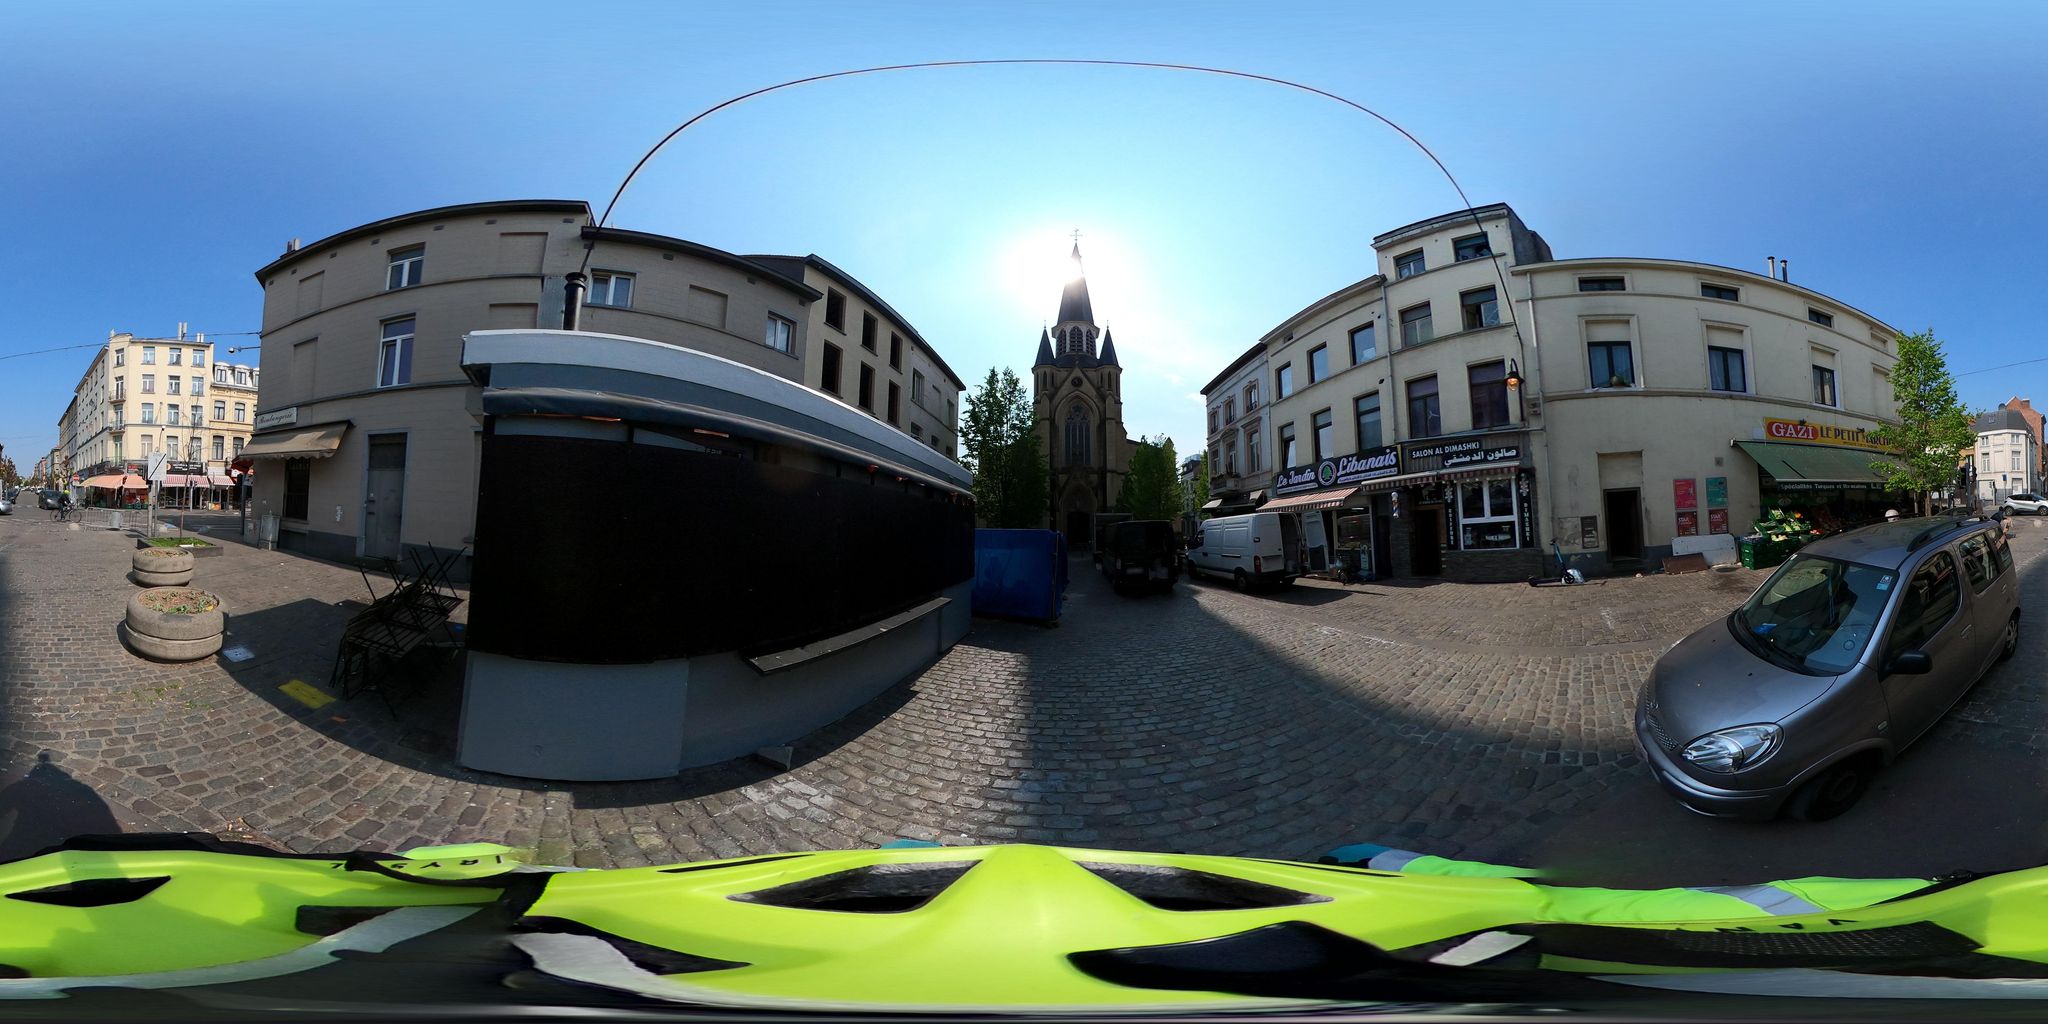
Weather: clear
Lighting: day
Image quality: good
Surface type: railway
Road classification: path, pedestrian
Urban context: urban centre
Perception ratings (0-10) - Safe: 0.94, Lively: 5.63, Beautiful: 7.42, Boring: 0.91, Depressing: 3.07, Wealthy: 0.86